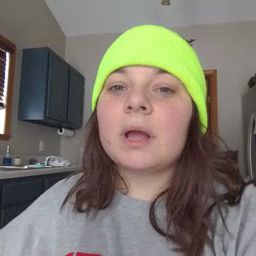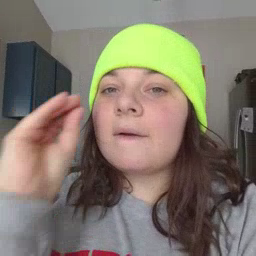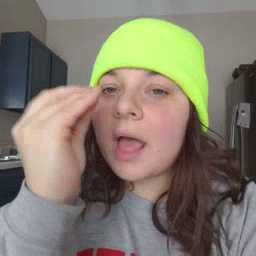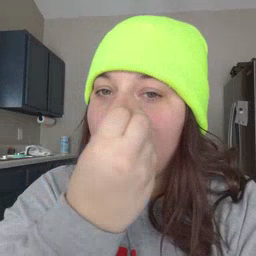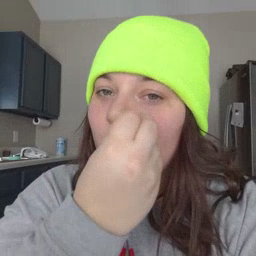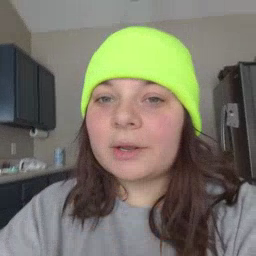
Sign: flower